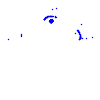
Particle: kaon